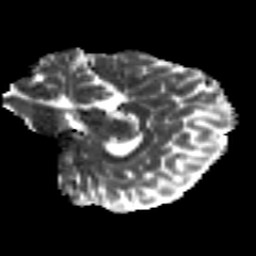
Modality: MD
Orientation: sagittal
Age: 19
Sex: female
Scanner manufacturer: siemens
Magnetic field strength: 3 T
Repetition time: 8.8 s
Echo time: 0.085 s